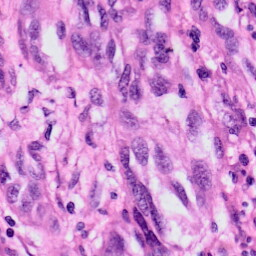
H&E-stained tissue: Skin